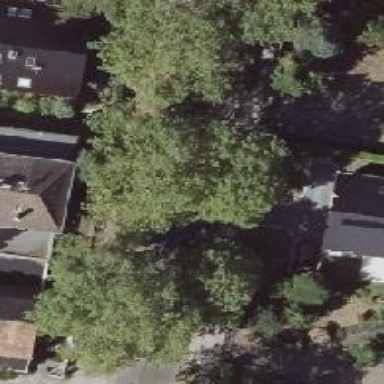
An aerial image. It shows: Avenue lined with broadleaved deciduous trees.